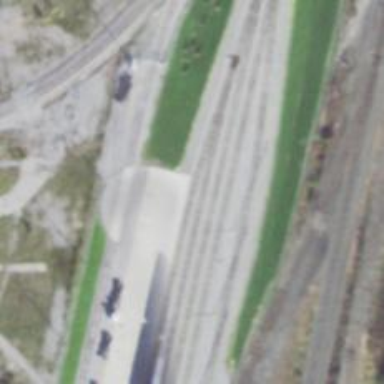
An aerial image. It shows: Railway yard used for servicing trains.